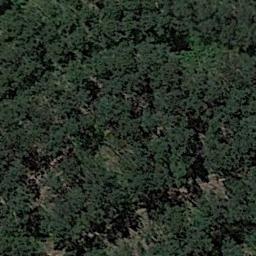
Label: forest